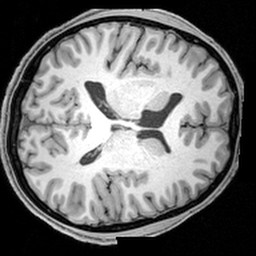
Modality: T1w
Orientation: axial
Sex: male
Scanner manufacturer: siemens
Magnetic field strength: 3 T
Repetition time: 1.9 s
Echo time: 0.00397 s